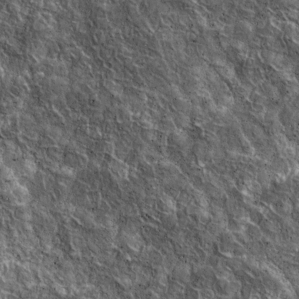
Label: non_frost